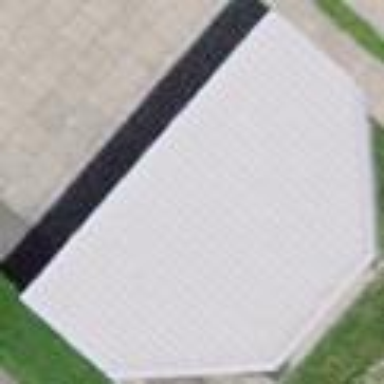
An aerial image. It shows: View of roof of building.